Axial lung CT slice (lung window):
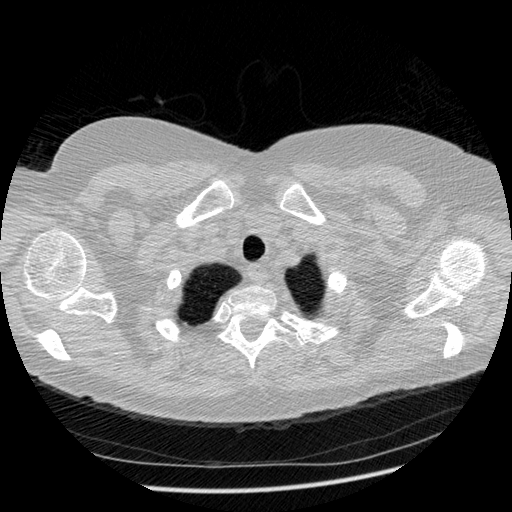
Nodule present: no